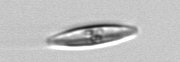
Label: pennate